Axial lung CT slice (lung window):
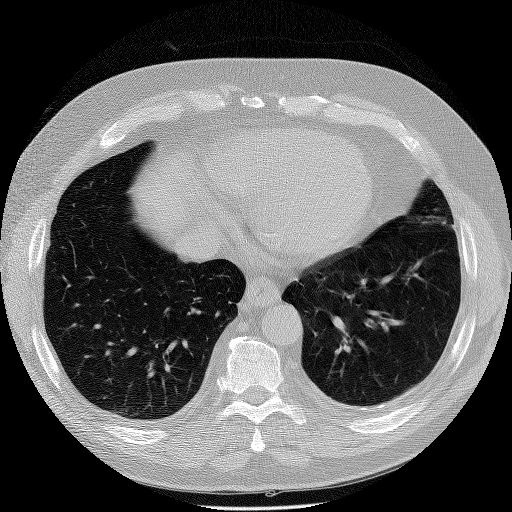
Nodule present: no